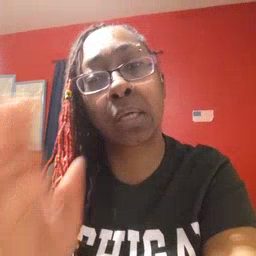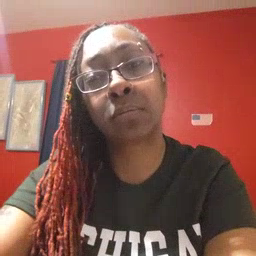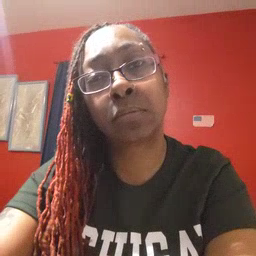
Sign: bed